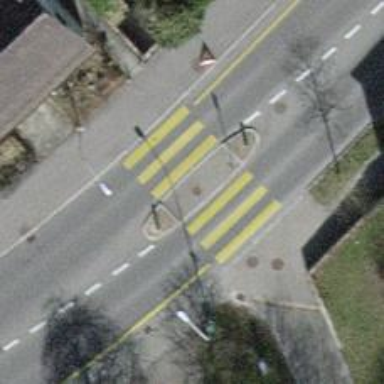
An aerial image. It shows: Marked pedestrian crossing with zebra designation and central island.